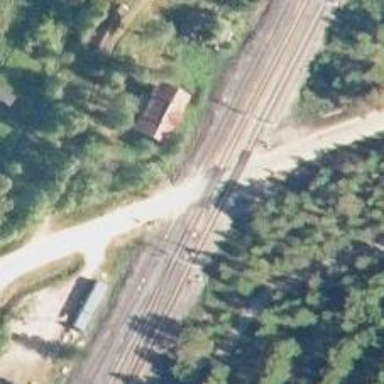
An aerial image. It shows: Level crossing with lights and saltire.